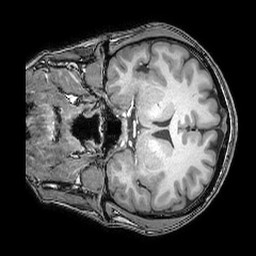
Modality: T1w
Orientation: coronal
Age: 38
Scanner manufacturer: philips
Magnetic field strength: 3 T
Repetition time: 0.007 s
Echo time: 0.003501 s